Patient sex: M
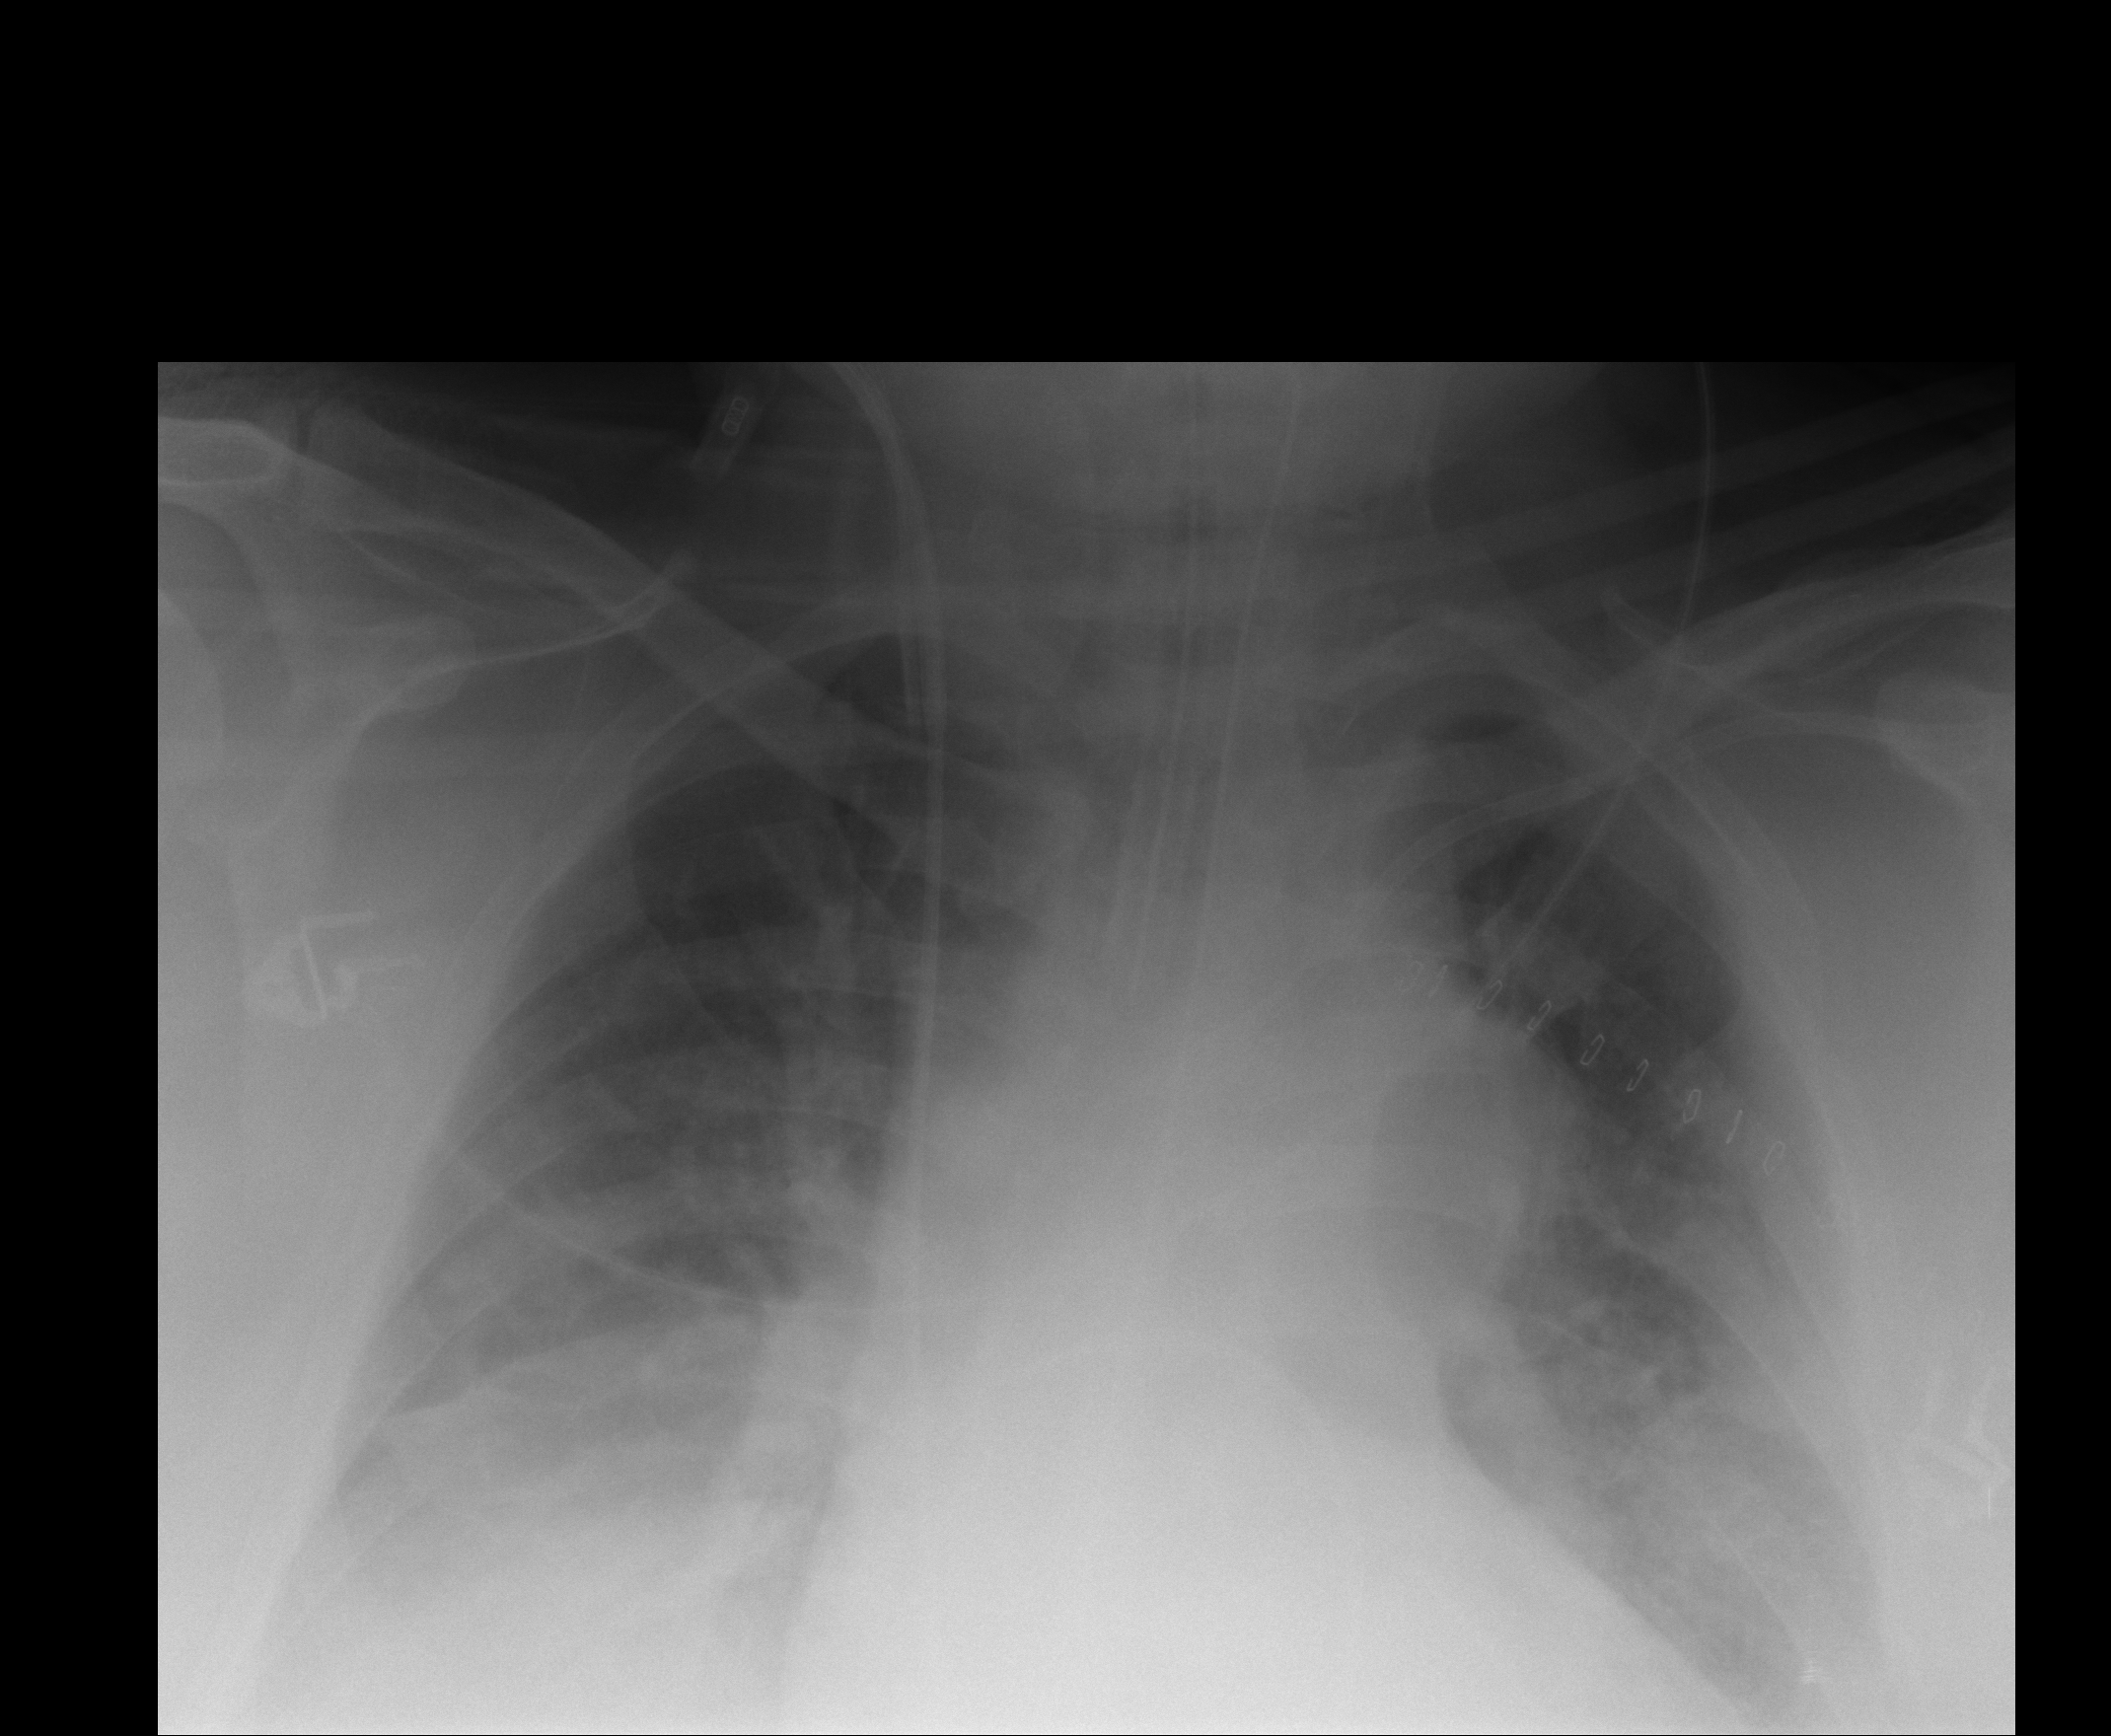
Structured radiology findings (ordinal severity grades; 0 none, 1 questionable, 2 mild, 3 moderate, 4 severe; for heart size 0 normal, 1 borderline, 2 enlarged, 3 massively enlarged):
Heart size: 1
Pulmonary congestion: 2
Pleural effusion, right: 2
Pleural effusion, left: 2
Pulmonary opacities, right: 2
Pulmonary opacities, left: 2
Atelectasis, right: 2
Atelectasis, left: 2